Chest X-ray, PA view. Patient: 32 years old, sex M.
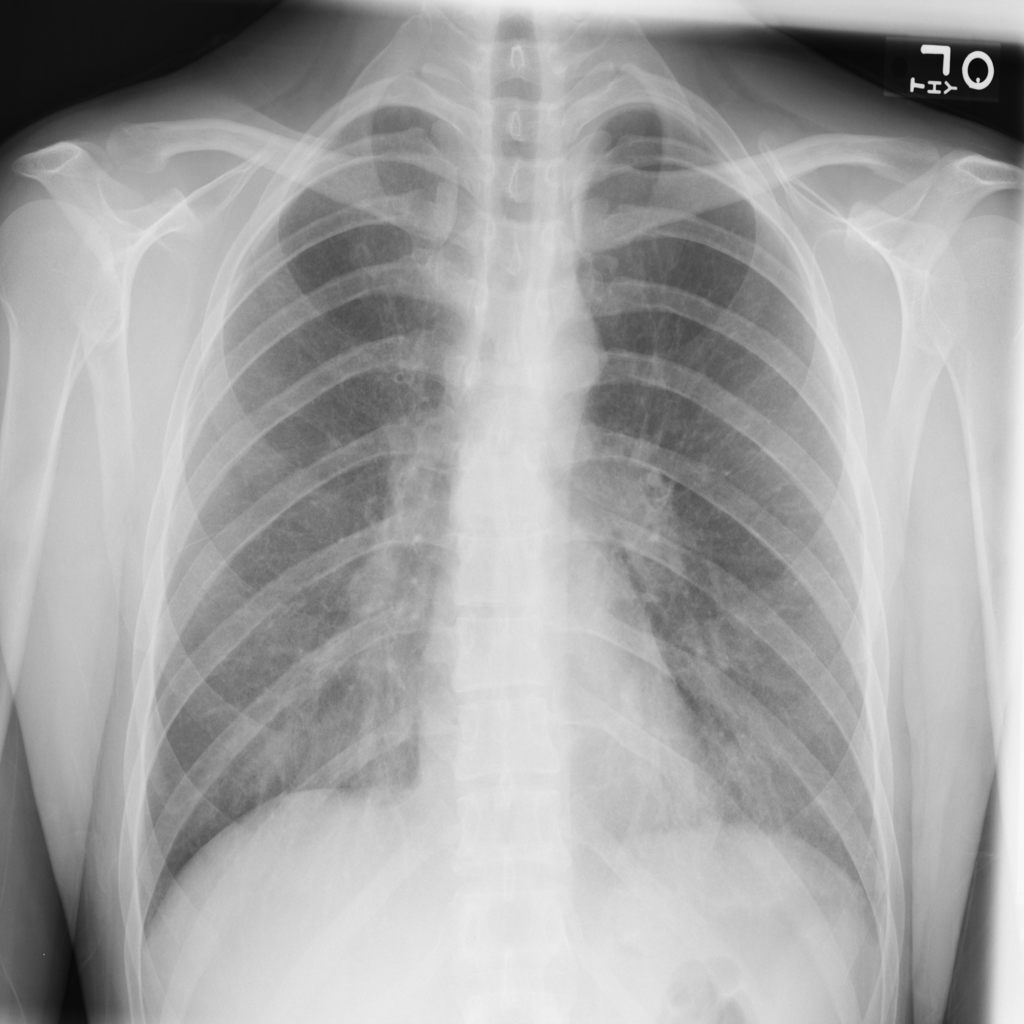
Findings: No Finding